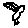
Label: bird